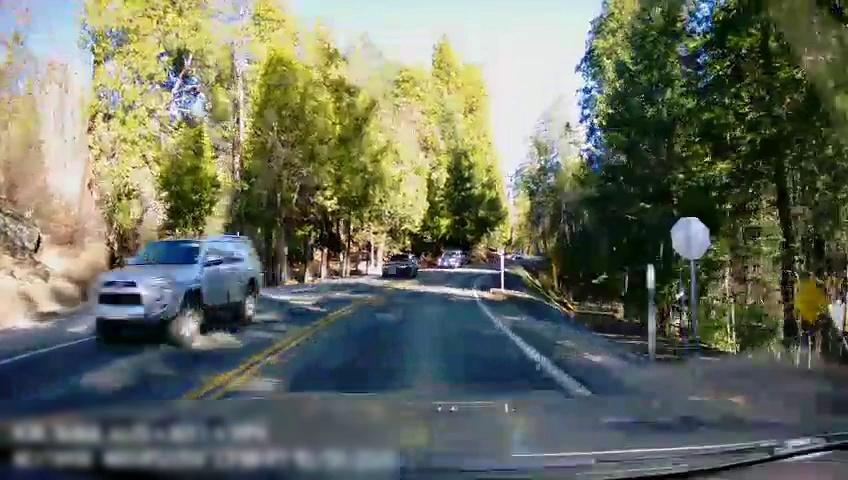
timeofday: Day
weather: Sunny
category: Drivable Space
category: Vehicles | SUV
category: Vehicles | SUV
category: Vehicles | SUV
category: Lanes | Alternate Lane
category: Lanes | Opposite Lane
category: Lanes | Current Lane
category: Lanes | Opposite Lane